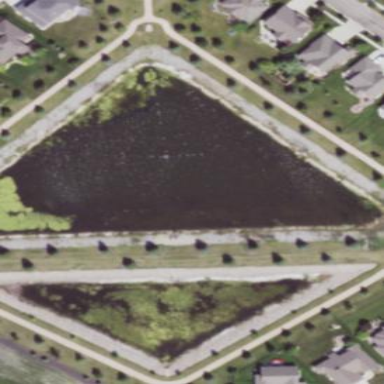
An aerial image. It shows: Pond surrounded by natural water.